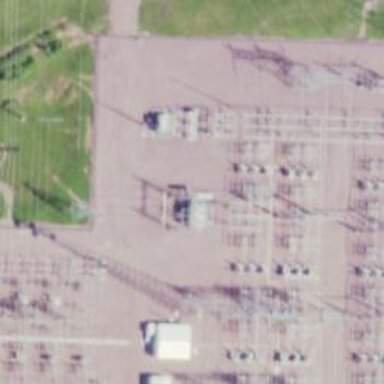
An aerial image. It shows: Switch used for power control.